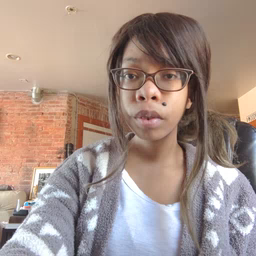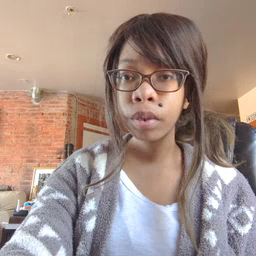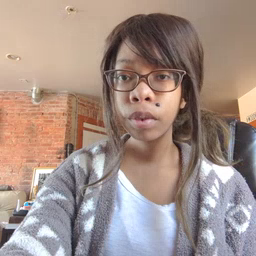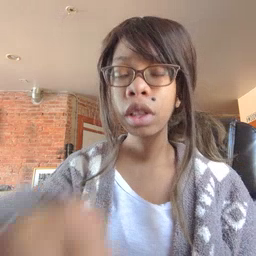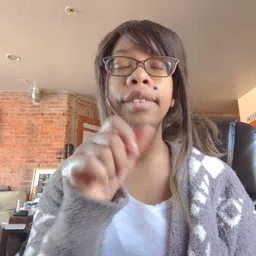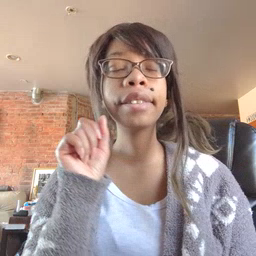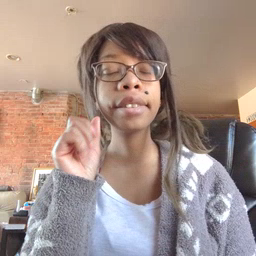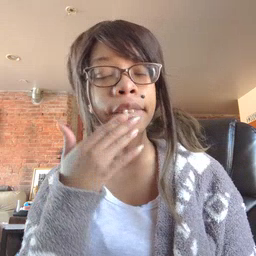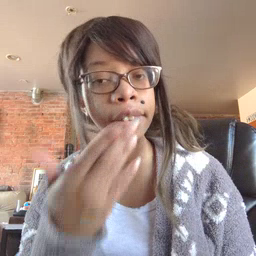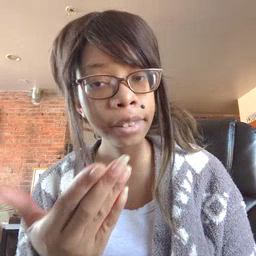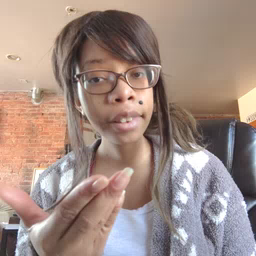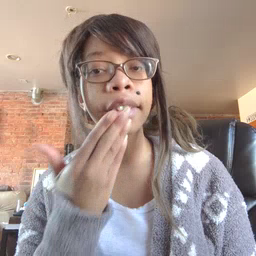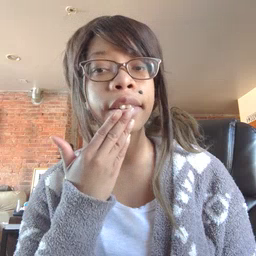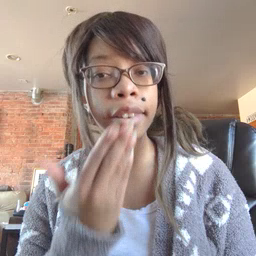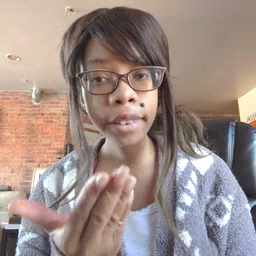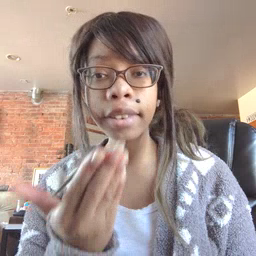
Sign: thankyou